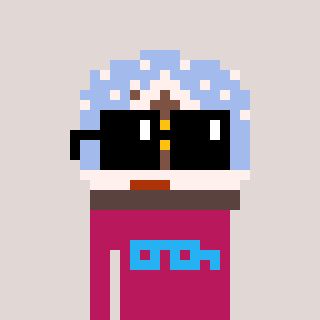
a pixel art character with square black sunglasses, a snow globe-shaped head and a darkpink-colored body on a warm background